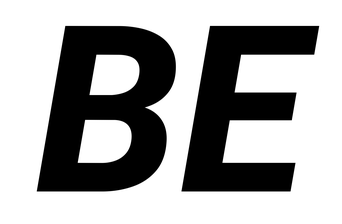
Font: Roboto-Italic_ExtraBold_Italic